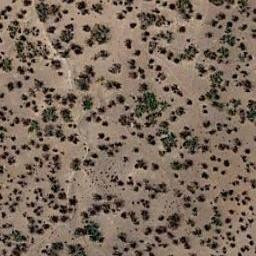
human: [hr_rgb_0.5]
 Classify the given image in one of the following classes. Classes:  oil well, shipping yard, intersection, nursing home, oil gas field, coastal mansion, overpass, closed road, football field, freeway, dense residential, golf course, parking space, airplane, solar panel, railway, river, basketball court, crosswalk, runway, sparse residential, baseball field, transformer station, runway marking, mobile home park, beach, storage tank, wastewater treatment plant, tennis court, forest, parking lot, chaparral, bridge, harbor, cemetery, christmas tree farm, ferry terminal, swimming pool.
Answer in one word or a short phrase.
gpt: chaparral